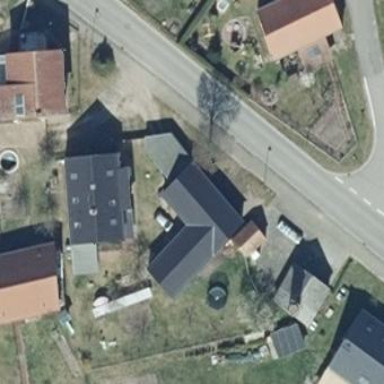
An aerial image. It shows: Gabled building.